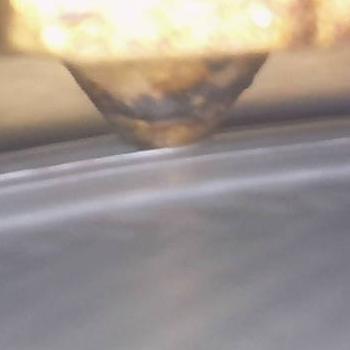
Flow rate: 178%